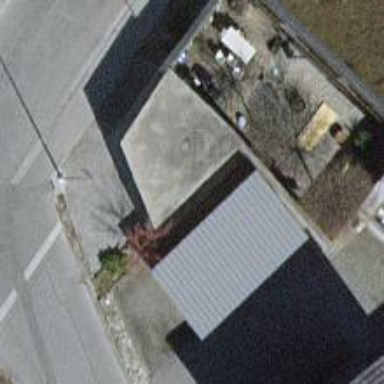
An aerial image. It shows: Garage.